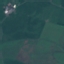
Land use / land cover: Pasture